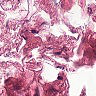
Metastatic tissue present: no